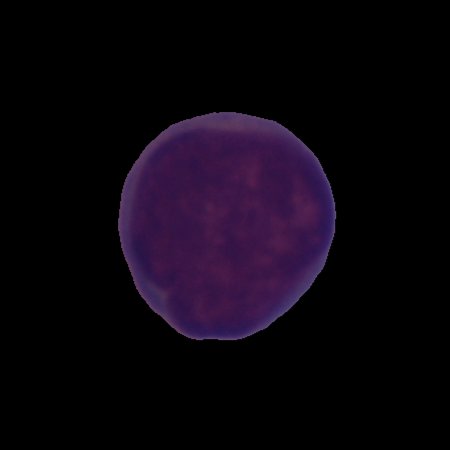
Label: cancer